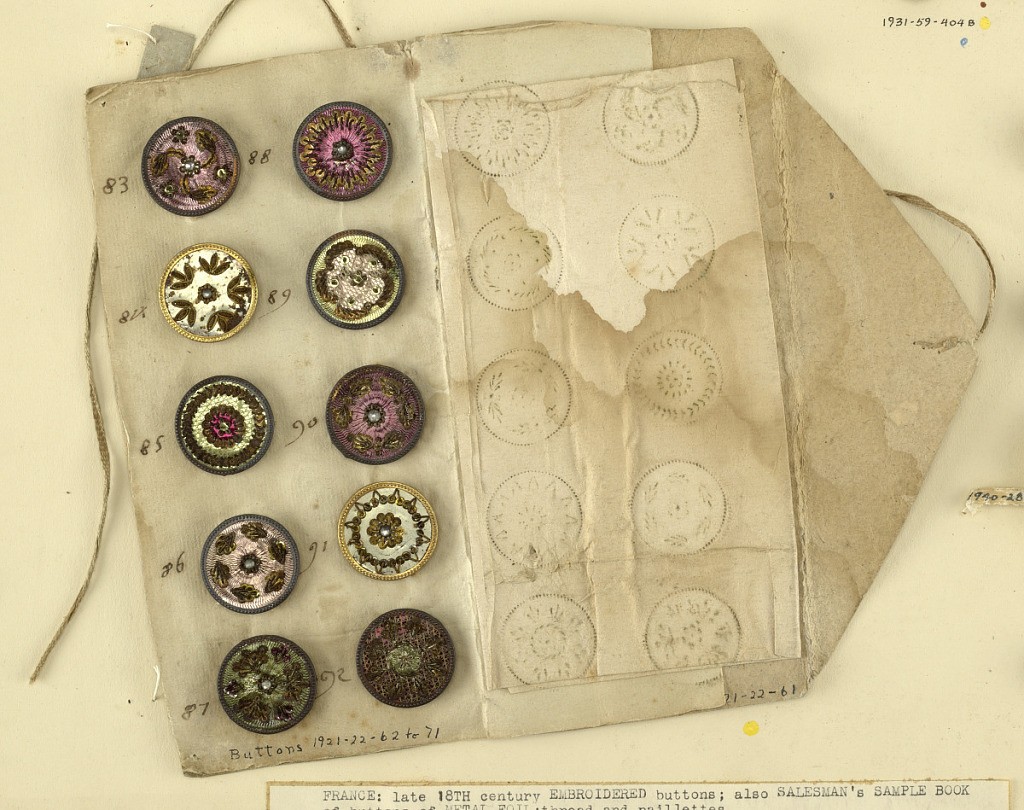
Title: Button sample book
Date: late 18th century
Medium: Paper, metal foil, thread, paillettes
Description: Folding envelope of paper with tie closure; used as a case for ten circular buttons.

On card 14